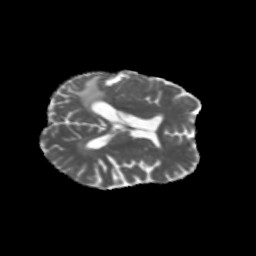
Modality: MD
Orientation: axial
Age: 58
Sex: female
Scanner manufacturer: siemens
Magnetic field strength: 3 T
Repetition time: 5.47 s
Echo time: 0.0854 s